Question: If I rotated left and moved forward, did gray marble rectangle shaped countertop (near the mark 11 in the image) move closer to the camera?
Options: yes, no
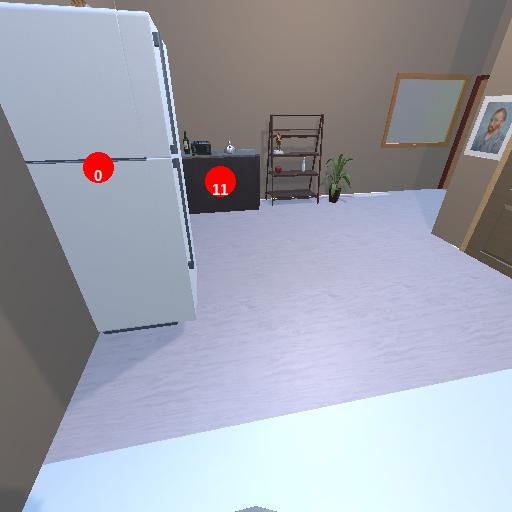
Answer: yes